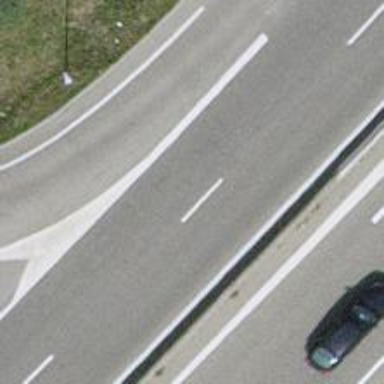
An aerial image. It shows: Asphalt trunk link motorroad.